Question: See:
<URL>
The box with videos at the bottom are, in ie8, displayed as:

I actually tried to make a jsfiddle, but here there is no problem:
<URL>
'''
.view-youtube-videoer .views-field-field-video .ytb-play {
position: absolute;
display: block;
width: 230px;
height: 128px;
background: transparent url('http://schhh.dk/frivilligraadet/sites/all/themes/frivilligraadet/images/play.png') no-repeat 50% 50%;
opacity: 0.7;
filter:alpha(opacity=70);
}
'''
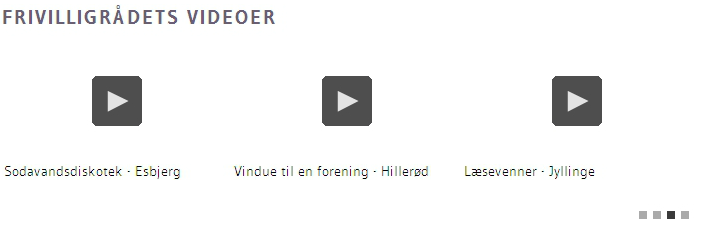
Answer: It's because you need to set "width" and "display: block" for span.ytb-video
In your case width should be 230px
<URL>